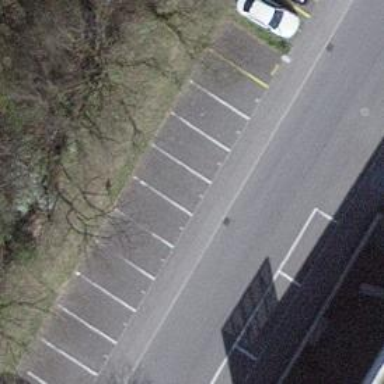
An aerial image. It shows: Parking lane with parallel orientation.